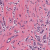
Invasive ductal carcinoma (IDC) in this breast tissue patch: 1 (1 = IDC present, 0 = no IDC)